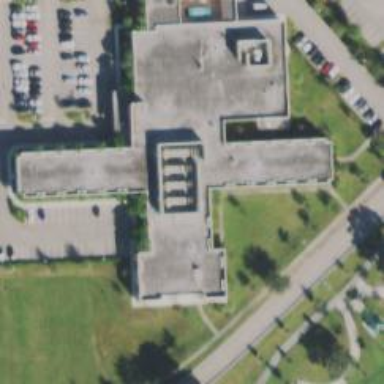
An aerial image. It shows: Healthcare facility identified as hospital.